Aerial crown-view tile of a tropical tree (Barro Colorado Island, Panama), acquired 20241112:
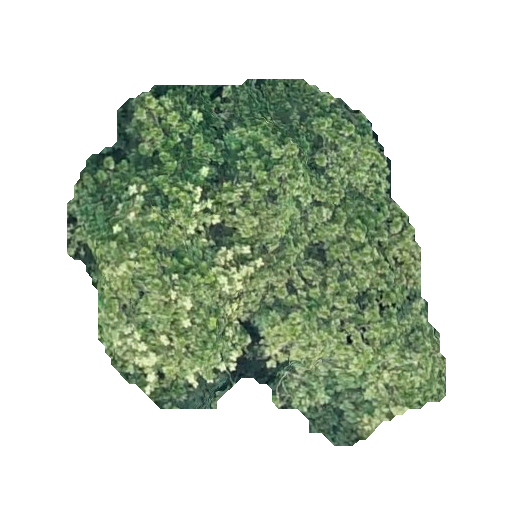
Species: Anacardium excelsum
GBIF accepted scientific name: Anacardium excelsum
Crown area: 154.644 m²